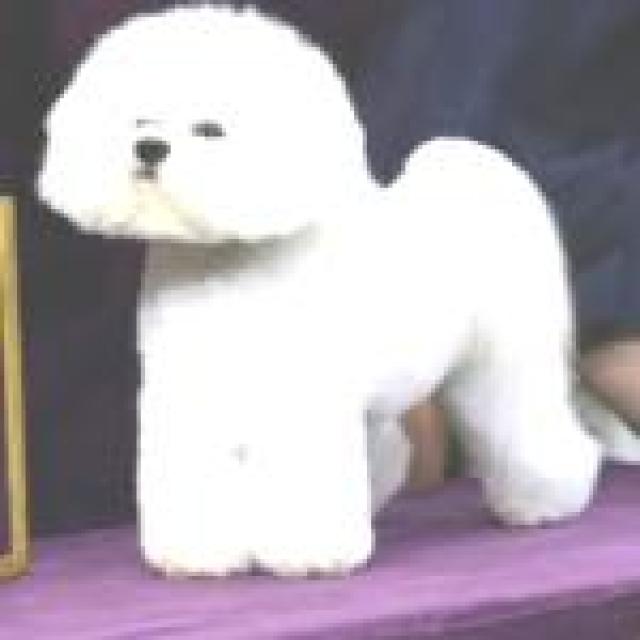
Healthy canine skin — no visible lesions, inflammation, or abnormalities. The skin and coat appear normal.